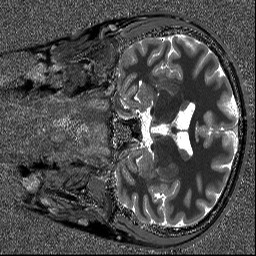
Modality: T1map
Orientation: coronal
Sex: male